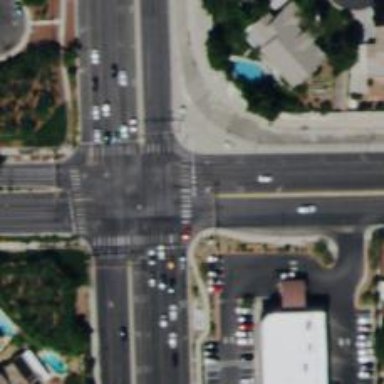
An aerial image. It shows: Solid stop line on the road.